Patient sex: F
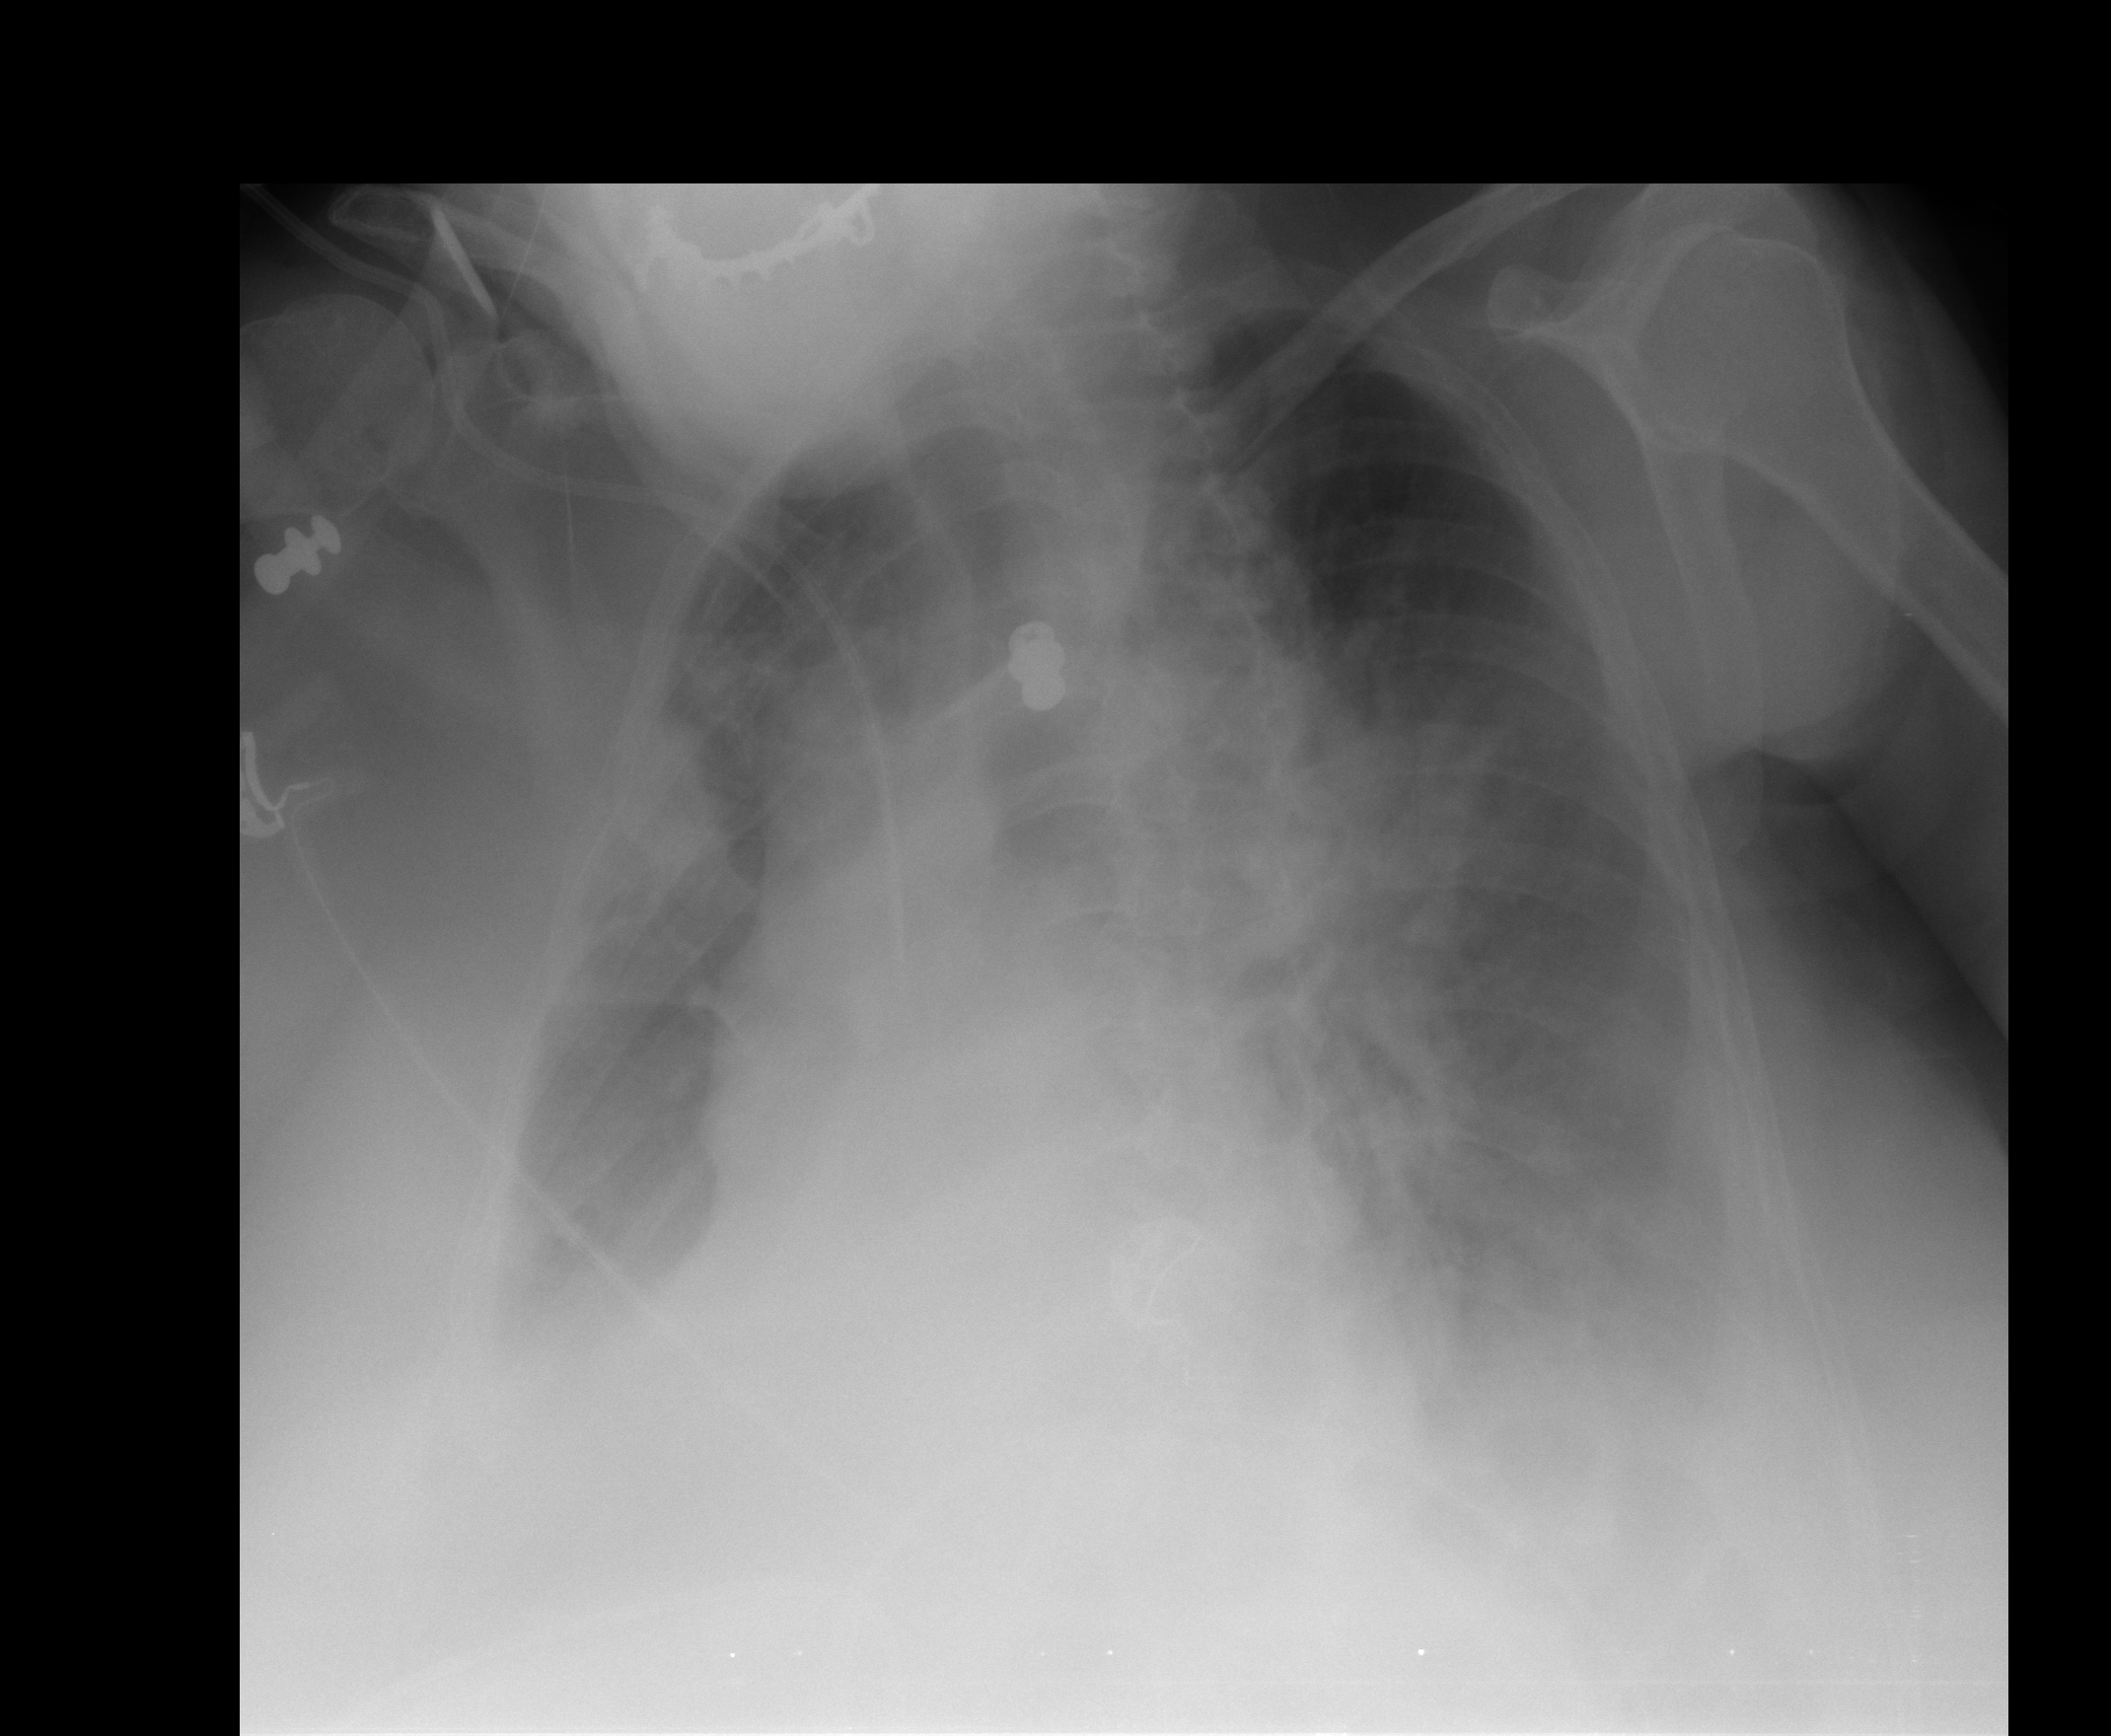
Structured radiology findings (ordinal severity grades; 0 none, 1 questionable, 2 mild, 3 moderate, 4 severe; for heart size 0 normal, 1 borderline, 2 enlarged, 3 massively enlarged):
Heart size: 2
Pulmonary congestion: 3
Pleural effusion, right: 3
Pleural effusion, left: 3
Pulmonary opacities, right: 2
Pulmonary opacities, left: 2
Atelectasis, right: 3
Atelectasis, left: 3